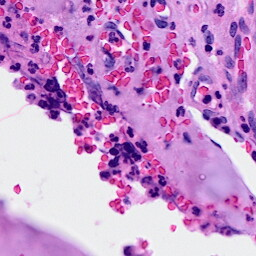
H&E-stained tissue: Breast